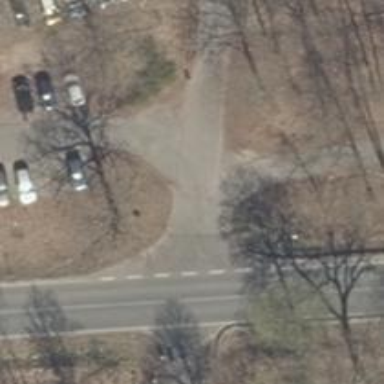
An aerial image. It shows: Stop road.